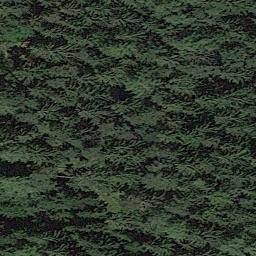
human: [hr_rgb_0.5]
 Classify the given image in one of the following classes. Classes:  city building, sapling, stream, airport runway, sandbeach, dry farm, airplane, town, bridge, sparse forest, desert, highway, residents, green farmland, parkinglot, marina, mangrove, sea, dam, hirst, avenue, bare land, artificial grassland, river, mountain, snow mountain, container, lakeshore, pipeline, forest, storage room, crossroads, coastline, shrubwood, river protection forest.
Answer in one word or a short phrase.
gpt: forest